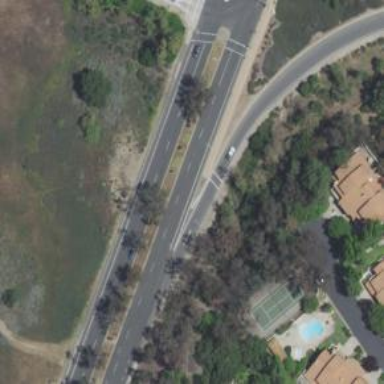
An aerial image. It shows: Footway crossing.